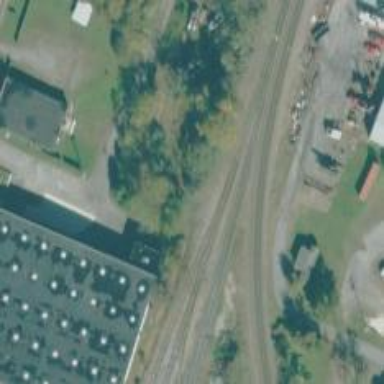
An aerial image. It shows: Railway spur service.